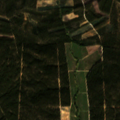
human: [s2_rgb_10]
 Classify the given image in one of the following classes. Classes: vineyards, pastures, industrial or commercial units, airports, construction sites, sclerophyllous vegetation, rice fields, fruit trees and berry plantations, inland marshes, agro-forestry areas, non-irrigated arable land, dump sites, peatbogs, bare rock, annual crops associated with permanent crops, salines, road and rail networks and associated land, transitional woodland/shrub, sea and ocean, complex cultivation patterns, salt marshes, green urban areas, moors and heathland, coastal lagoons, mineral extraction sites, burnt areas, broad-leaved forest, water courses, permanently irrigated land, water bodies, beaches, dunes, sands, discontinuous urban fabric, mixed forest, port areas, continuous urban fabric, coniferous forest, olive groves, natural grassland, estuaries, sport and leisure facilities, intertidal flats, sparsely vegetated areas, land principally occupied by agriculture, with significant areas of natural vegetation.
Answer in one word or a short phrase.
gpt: vineyards, fruit trees and berry plantations, broad-leaved forest, transitional woodland/shrub